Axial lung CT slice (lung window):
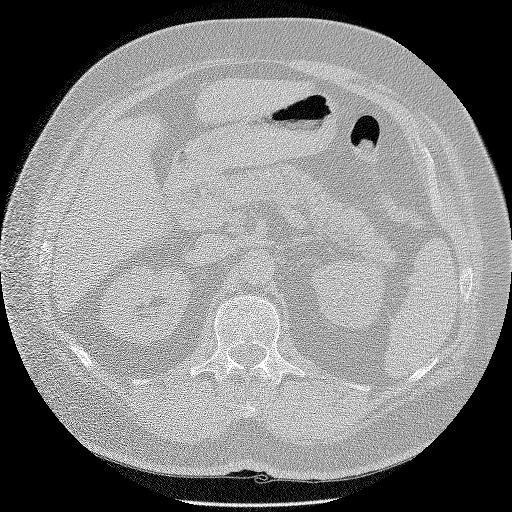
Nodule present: no